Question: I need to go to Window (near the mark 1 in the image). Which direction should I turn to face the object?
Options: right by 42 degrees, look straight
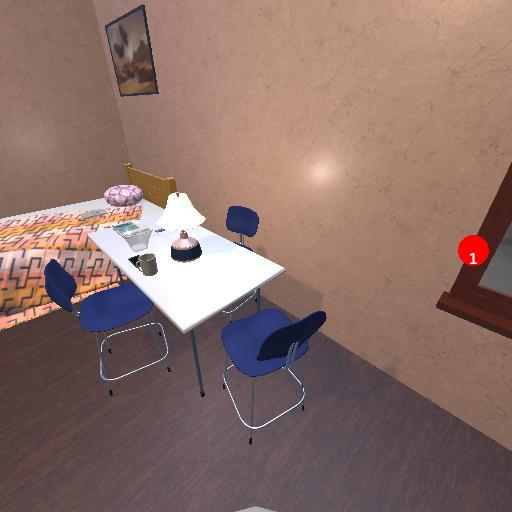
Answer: right by 42 degrees